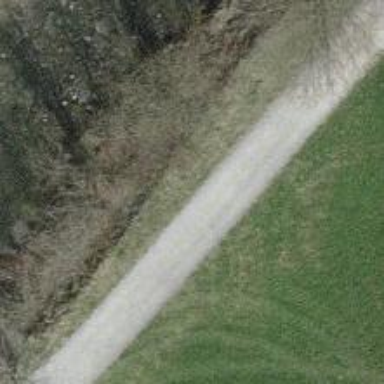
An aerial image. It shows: Compacted track with grade2 level.